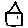
Label: house